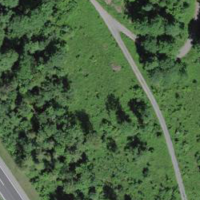
EUNIS habitat code: 43
Species observed at this site:
Silene dioica
Urtica dioica
Lonicera periclymenum
Tussilago farfara